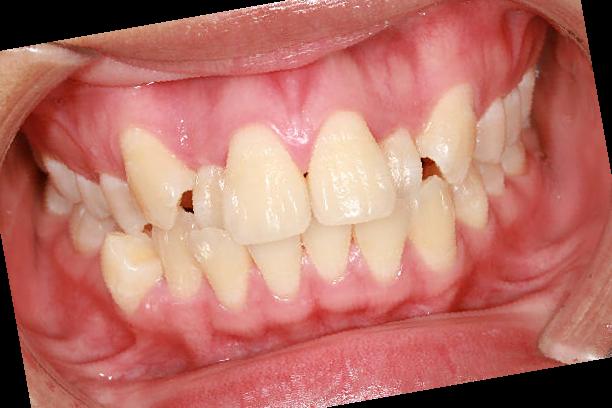
Condition: Gingivitis